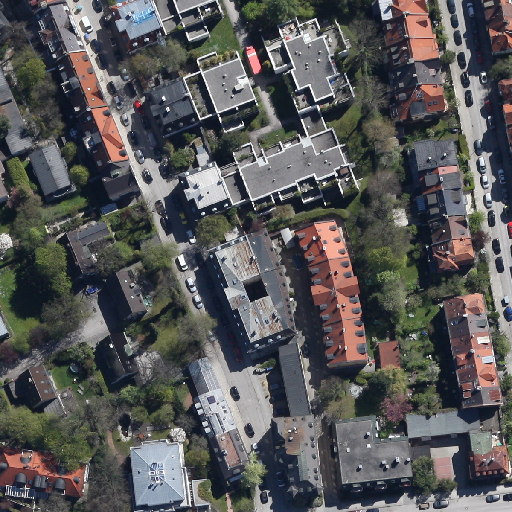
Referring expression: heavy-duty vehicle